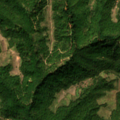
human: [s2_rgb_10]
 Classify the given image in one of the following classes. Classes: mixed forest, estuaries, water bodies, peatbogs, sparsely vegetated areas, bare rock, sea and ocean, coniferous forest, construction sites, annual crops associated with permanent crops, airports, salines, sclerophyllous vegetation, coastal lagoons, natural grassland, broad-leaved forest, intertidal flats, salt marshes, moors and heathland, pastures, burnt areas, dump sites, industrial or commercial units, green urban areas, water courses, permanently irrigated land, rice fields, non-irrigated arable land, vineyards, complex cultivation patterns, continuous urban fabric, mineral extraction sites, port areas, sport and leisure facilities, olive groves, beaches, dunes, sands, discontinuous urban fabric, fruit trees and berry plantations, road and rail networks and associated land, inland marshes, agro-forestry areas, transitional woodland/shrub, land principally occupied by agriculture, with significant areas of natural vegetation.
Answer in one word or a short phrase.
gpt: complex cultivation patterns, land principally occupied by agriculture, with significant areas of natural vegetation, broad-leaved forest